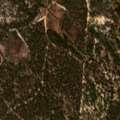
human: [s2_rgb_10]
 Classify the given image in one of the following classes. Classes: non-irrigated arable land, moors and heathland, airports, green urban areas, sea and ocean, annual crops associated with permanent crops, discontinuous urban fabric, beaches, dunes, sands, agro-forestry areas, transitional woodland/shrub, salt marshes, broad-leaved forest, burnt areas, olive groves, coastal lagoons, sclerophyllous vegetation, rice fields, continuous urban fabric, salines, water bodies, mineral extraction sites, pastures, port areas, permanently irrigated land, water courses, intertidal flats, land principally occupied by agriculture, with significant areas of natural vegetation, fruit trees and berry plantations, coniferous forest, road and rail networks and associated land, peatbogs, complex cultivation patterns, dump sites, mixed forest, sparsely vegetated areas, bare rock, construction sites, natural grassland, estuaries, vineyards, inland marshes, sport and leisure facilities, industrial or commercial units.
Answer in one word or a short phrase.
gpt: coniferous forest, mixed forest, transitional woodland/shrub